Question: I have a directory which contains a number of folders.
'''
Root Folder
>directory
>subdirectory
>img
image1.gif
>subdirectory2
>img
image1.gif
>directory2
>img
image1.gif
...
'''
I would like for each image to have prepended its parent folders, with an "_" delimiter - up until the Root Folder, without prepending the "img" folder.
So, in our case it change the names of our images to :
'''
Root Folder
>directory
>subdirectory
>img
directory_subdirectory_image1.gif
>subdirectory2
>img
directory_subdirectory2_image1.gif
>directory2
>img
directory2_image1.gif
'''
And then, if possible, it would be much preferable if I could copy all of the images to one renamed folder.
I've tried using Renamer which will not work (does not allow for if statements so cannot skip images) :

And I'm trying to write a batch script to accomplish this, but having some troubles, specifically with the IF and getting all directories/sub-directories.
'''
@echo off
pushd "Folder"
for /d %%D in (*) do (
pushd "%%D"
for /r %%F in (*) do (
for %%P in ("%%F\..") do (
ren "%%F" "%%~nxP_%%~nxF"
)
)
popd
)
popd
'''
Can anyone help me in how to accomplish this please?
Thanks
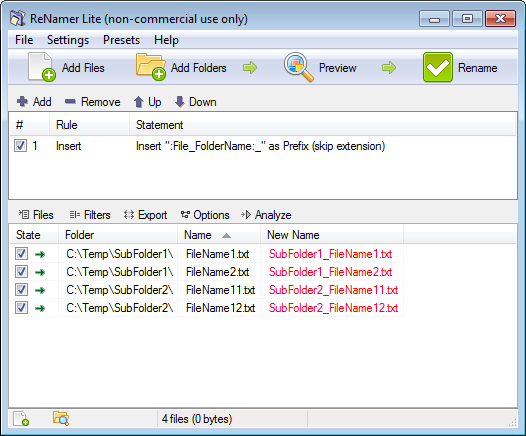
Answer: A PowerShell answer. It is not an efficient use of the language but I wanted to present something that was easy to read. Change the '$rootPath' to the path where your 'Root Folder' from your question.
'''
$rootPath = "f: emp"
Get-ChildItem -Path $rootPath -Filter *.gif -Recurse | ForEach-Object{
$newnamePrefix = $_.DirectoryName -replace [regex]::escape("$rootPath") -replace "\","_"
$newName = $newnamePrefix + "_" + $_.Name
Rename-Item $_.FullName -NewName $newName
}
'''
This code is untested so try on a copy of your data. Uses the directory name of the file to build a '$newnamePrefix' which is then added to the current name. Again this could be made more efficient and simplified but it should give you an idea of what you can do.
This is a shortened version of what happens above and it will move all the files into another directory as well as omit the 'img' portion of the new name
'''
$rootPath = "f: emp"
$newPath = "F:
ewdirectory"
Get-ChildItem -Path $rootPath -Filter *.gif -Recurse |
Rename-Item -NewName {$_.FullName -replace "$([regex]::Escape("$RootPath"))\(.*?)\img(\.*?\.gif)", '$1$2' -replace "\","_"} -PassThru |
Move-Item -Destination $newPath
'''
Again, this is not tested.